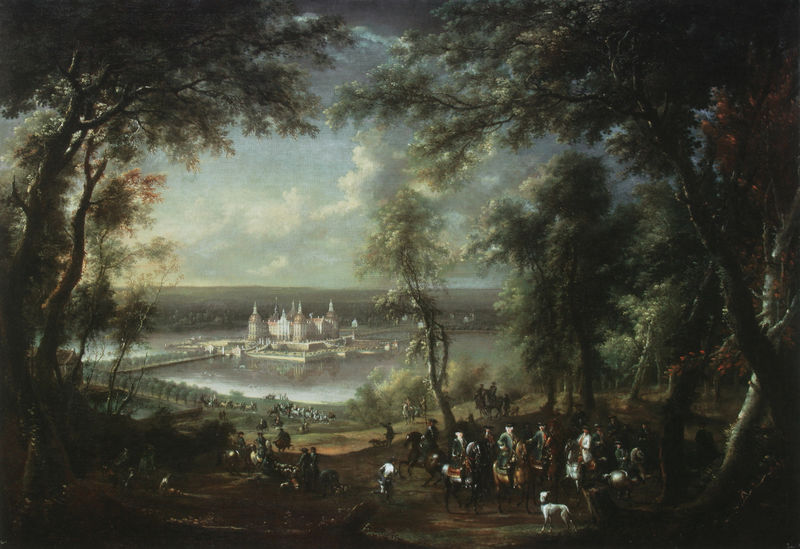
Titel: Landschaft mit Schloss Moritzburg
Künstler: Johann Alexander Thiele
Standort: Dresden
Institution: Gemäldegalerie Alte Meister
Schlagwörter: baum, blau, blätter, dunkel, gemälde, himmel, laub, meer, schatten, wasser, weiß, wolken, bäume, fluss, grün, landschaft, menschen, see, stadt, äste, abend, braun, frankreich, grau, hintergrund, licht, männer, schwarz, strasse, ölbild, anlage, gebäude, hund, hunde, park, rot, schloss, tiere, weg, wiese, gesellschaft, malerei, rock, silber, öl, erde, horizont, hügel, morgen, spiegelung, zweige, brücke, gewässer, insel, adel, england, wald, genre, pferd, pferde, reiter, ausritt, bewölkt, reiten, aussicht, sommer, sitz, naturalismus, allee, ausflug, figuren, ölgemälde, querformat, schlacht, steg, könig, soldaten, tiefe, burg, türme, palast, lichtung, jagd, suisse, landschaftsbild, herrschaftlich, jäger, geäst, märchen, laubbäume, graben, achse, jagdgesellschaft, treibjagd, wasserschloss, meute, carus, burggraben, chevaux, repoussoir, lager, nein, jagdszene, loire, aristokratie, herrschaftssitz, chateau, arbres, tableau, aufmarsch, scloss, wasserburg, auf der jagd, landbrücke, vierturmanlage, wallgraben